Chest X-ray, AP view. Patient: 49 years old, sex F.
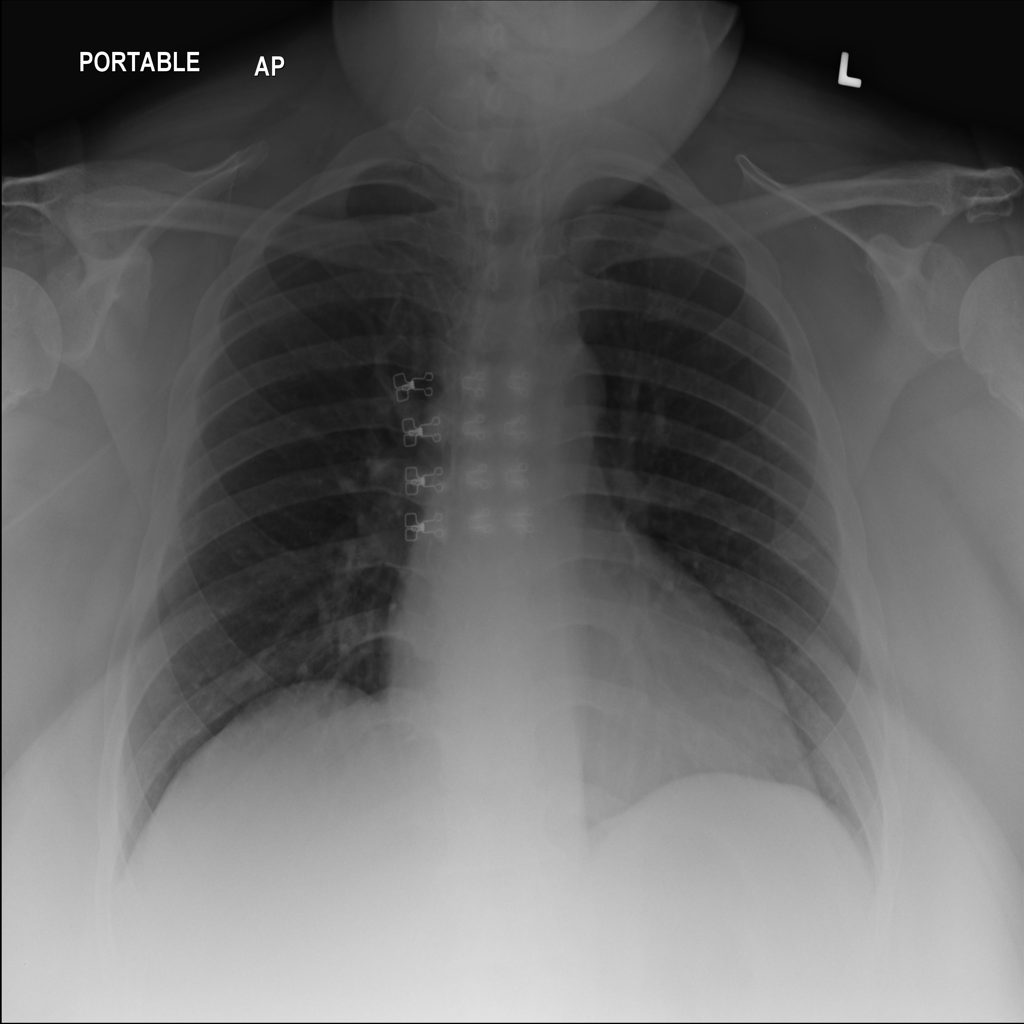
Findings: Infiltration